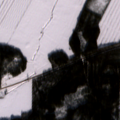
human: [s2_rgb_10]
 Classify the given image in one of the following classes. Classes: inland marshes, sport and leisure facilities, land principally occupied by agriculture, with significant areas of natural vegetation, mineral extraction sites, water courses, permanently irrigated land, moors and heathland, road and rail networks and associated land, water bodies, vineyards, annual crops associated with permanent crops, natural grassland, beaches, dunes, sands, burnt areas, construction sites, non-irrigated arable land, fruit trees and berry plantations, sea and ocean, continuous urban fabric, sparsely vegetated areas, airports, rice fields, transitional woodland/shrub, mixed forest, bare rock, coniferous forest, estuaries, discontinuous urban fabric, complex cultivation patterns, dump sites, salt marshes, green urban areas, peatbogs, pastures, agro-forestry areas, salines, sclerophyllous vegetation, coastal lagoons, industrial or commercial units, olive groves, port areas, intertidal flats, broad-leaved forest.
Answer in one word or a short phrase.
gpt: non-irrigated arable land, land principally occupied by agriculture, with significant areas of natural vegetation, coniferous forest, mixed forest, transitional woodland/shrub